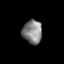
Tissue: skin
Cell type: Fibroblasts
Senescence score: 0.2798
Nuclear area (px): 455
Mean DAPI intensity: 130.38